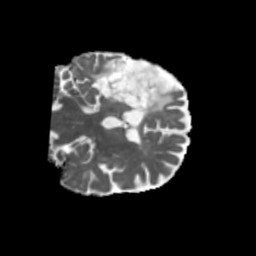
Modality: MD
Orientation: coronal
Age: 48
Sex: male
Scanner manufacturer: siemens
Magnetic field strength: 3 T
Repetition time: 5.47 s
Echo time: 0.0854 s